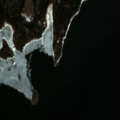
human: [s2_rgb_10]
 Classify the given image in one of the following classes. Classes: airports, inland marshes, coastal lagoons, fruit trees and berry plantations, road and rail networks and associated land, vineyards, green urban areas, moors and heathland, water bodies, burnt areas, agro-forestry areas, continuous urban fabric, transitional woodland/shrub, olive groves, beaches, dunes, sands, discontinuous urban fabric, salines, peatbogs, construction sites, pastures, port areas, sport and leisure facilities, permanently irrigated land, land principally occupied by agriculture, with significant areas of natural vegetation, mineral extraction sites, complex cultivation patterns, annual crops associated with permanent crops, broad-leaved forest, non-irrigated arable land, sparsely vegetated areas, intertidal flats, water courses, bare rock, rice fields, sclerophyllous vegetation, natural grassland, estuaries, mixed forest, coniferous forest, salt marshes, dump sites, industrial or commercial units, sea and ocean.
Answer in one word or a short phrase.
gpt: mixed forest, sea and ocean